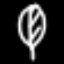
Label: leaf